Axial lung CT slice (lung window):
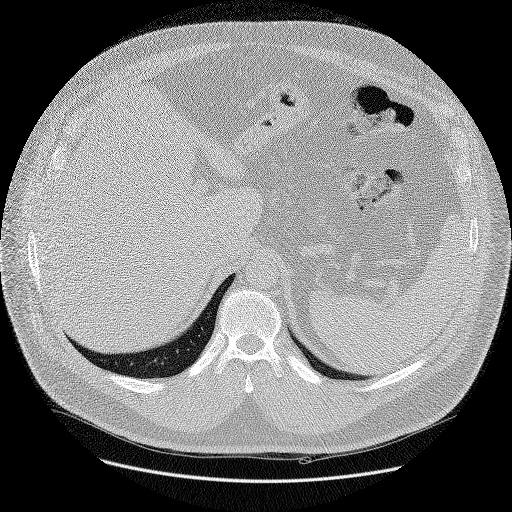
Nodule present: no